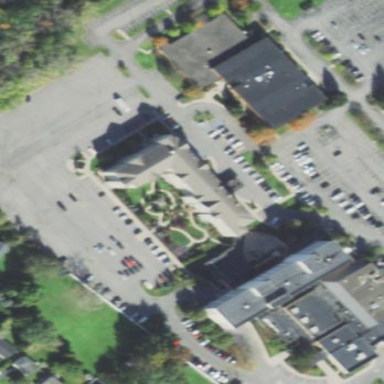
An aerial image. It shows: Hotel building.